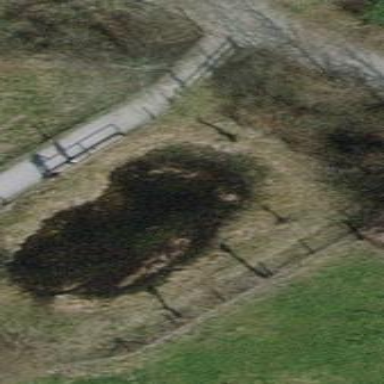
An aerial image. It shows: Pond with natural water.